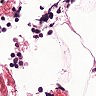
Metastatic tissue present: no